Question: I'm running a app on Google App Engine which connects to the GMail API. In general this all works fine, however I have noticed that if I start a completely new session, the authorization is asking for authorization twice. Once from Google App Engine (see image below), and once through the regular Consent Screen as I would expect. What is initiating the first authorization and is there any way I can get rid of it?

My code for authorization:
'''
decorator = OAuth2Decorator(client_id=settings.CLIENT_ID,
client_secret=settings.CLIENT_SECRET,
scope=settings.SCOPE)
class gmailAuth(webapp2.RequestHandler):
@decorator.oauth_aware
def get(self):
if decorator.has_credentials():
self.response.out.write('success')
else:
self.redirect(decorator.authorize_url())
'''
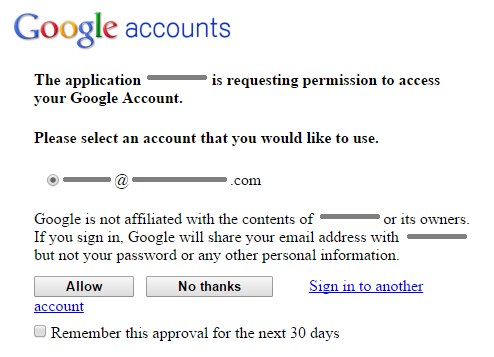
Answer: I've figured out that the @decorator.oauth_aware refers to the Google Account API, which I am not using. This is what is causing the screen to appear. That means that since I am using webapp2 authentication, I will have to refer to the non-GAE specific API authentication.